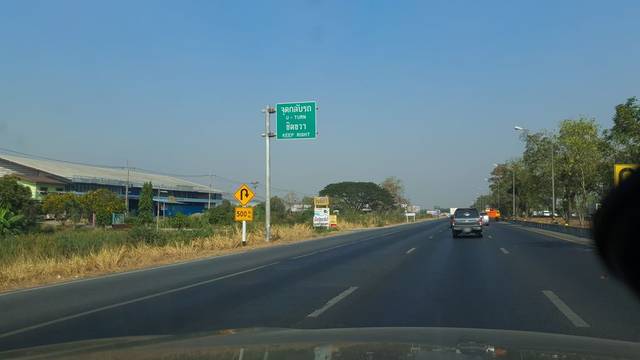
Region: Thailand
Coordinates: 14.922, 100.4